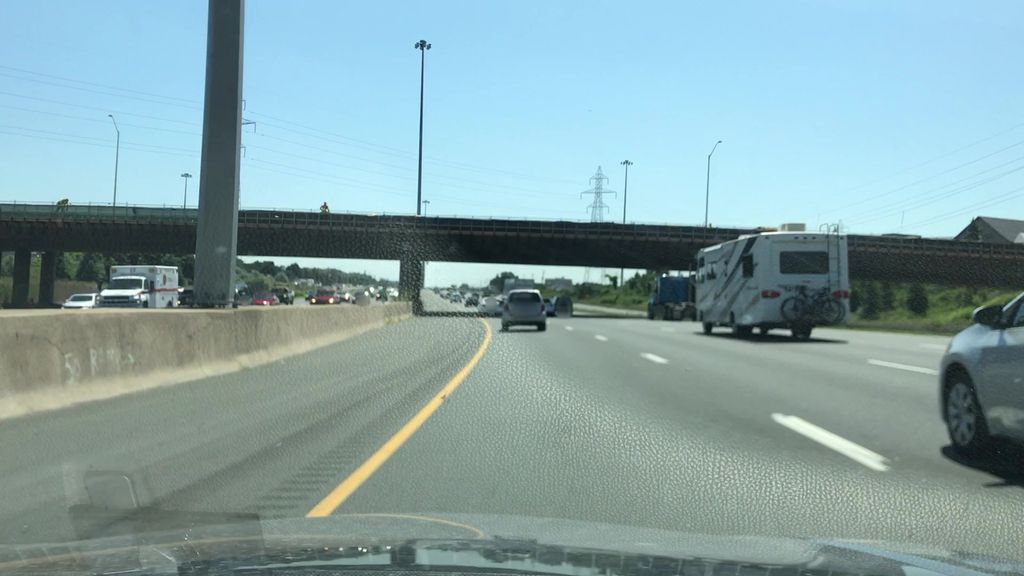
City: hamilton